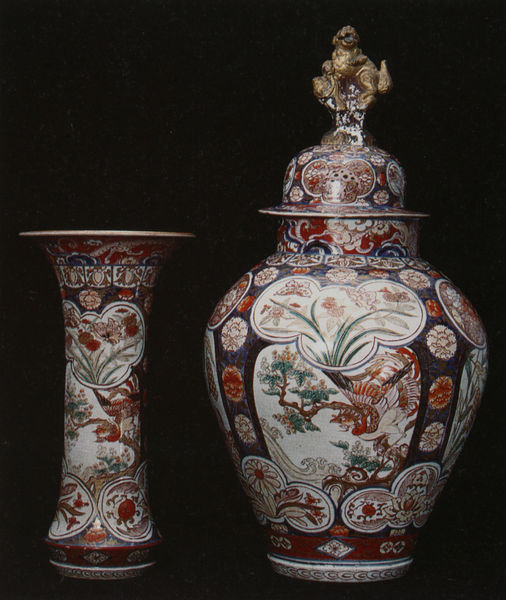
Titel: Stangenvase und Deckelvase mit Phönix im Paulownibaum (Imari Ware)
Standort: Calden
Institution: Schloss Wilhelmsthal
Schlagwörter: baum, blau, blätter, flügel, vogel, weiß, bäume, grün, blumen, braun, bunt, grau, hell, orange, schmuck, schwarz, blüte, blüten, gras, rot, tier, tiere, malerei, ornament, alt, gefieder, ast, natur, figur, gold, decke, pflanze, pflanzen, rund, affe, keramik, krug, vase, farbig, zwei, farbe, floral, ornamente, verzierung, vasen, bauch, dünn, bemalt, foto, fotografie, griff, deckel, gefäß, porzellan, asien, gross, pfau, kunst, gefässe, verziert, chinesisch, china, handwerk, löwe, konkav, urne, drachen, drache, wertvoll, set, zeichnungen, dynastie, chinoiserie, bestattung, buddah, ming, keramikmalerei, aufdruck, vielfarbig, duett, bamlung, keramikkunst